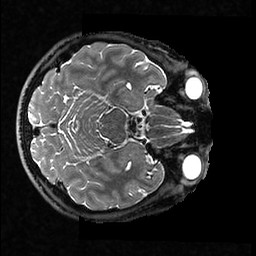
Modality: T2w
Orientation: axial
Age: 32
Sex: male
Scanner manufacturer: ge
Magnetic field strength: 3 T
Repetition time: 3.202 s
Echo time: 0.06683 s